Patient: sex F, age 65
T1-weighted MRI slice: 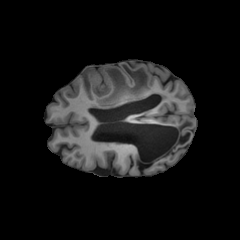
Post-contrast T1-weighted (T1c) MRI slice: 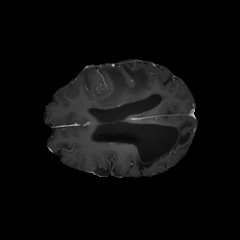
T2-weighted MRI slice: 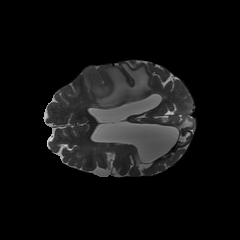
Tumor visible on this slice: yes
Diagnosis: Glioblastoma, IDH-wildtype
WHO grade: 4